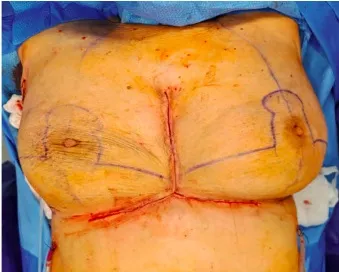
(B) Surgical reconstruction using internal mammary flaps.
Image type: medical_photograph (other_medical_photograph)